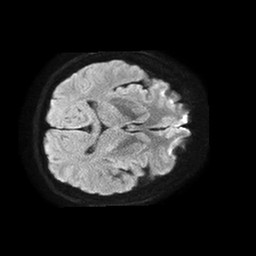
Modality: TRACE
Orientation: axial
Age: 47
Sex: female
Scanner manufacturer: philips
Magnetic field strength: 1.5 T
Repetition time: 4.6 s
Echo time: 0.08517 s